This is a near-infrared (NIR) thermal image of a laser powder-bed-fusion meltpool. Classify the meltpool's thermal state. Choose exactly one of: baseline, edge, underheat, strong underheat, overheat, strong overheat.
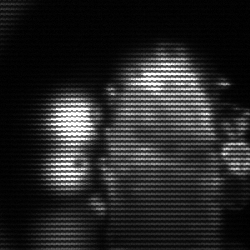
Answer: strong underheat